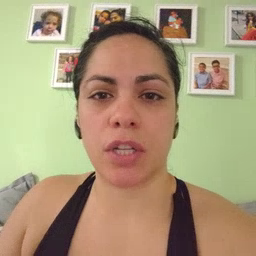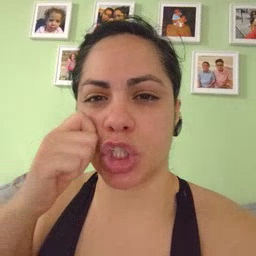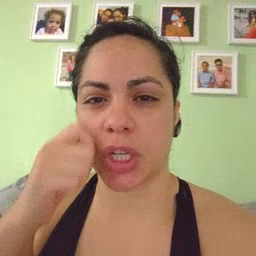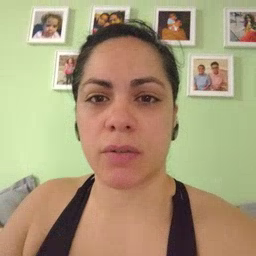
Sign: cheek